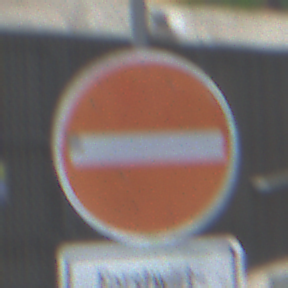
Verkehrszeichen: VerbotDerEinfahrt
Zusatzzeichen unten: BesondereFahrzeugeUndTransportgueter7
Umgebung: Outdoor, Urban
Tageszeit: MorningAfternoon
Wetter: PartlyCloudy
Licht: Natural
Jahreszeit: NotSpecified
Kontrast: LowContrast